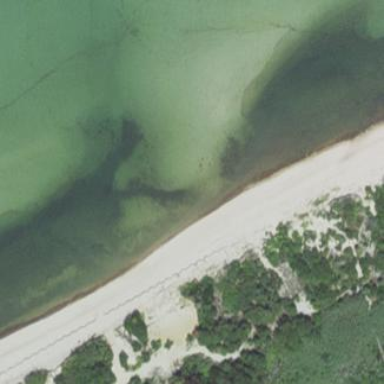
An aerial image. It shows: Sandy beach with natural surroundings.